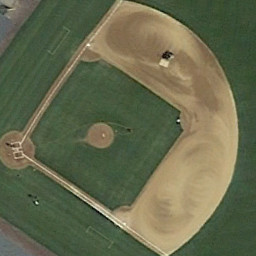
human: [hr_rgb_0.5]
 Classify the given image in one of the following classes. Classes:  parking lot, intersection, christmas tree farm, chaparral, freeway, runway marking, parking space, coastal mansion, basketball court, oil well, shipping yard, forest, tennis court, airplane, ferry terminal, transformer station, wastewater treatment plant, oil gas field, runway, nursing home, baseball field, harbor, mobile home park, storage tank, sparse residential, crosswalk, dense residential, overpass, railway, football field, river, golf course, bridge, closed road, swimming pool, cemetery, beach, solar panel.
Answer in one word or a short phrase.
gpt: baseball field